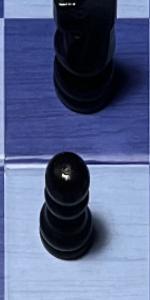
Label: Pawn_Black